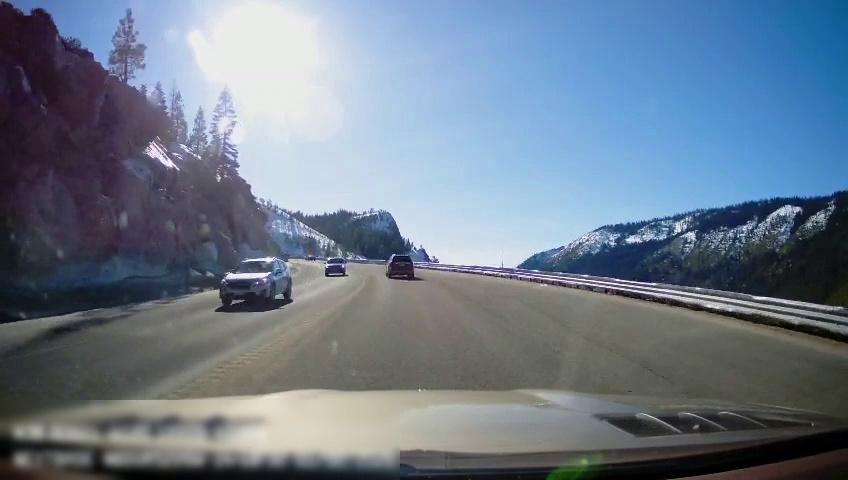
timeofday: Day
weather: Sunny
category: Drivable Space
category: Vehicles | SUV
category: Vehicles | SUV
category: Vehicles | SUV